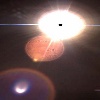
Label: sunburn